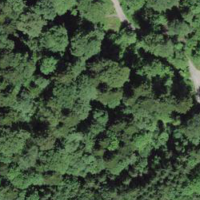
EUNIS habitat code: 44
Species observed at this site:
Allium ursinum
Chrysosplenium alternifolium
Oxalis acetosella
Lamium galeobdolon